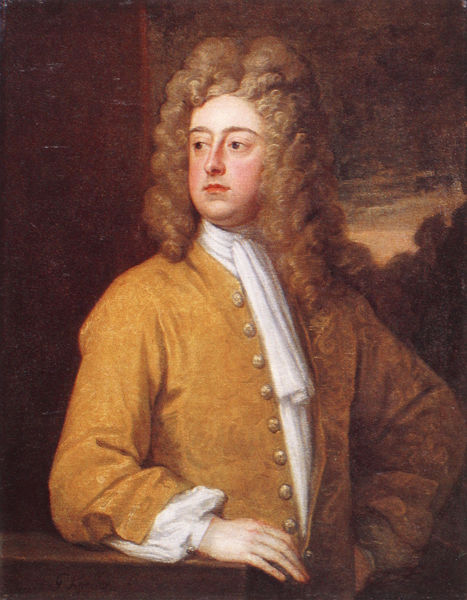
Titel: Francis Godolphin, 2nd Earl of Godolphin; aus der Serie: Portraits from the Kit-cat Club
Künstler: Sir Godfrey Kneller
Institution: London, National Portrait Gallery
Schlagwörter: hand, himmel, mann, weiß, bäume, gelb, landschaft, ocker, braun, frisur, orange, schal, tuch, blond, hemd, jacke, augen, barock, kragen, ärmel, herr, porträt, haare, lippen, locken, rokoko, perücke, halstuch, knöpfe, fett, stolz, lockig, adeliger, schmollmund, adliger, gelockt, gelg, übergewicht, übergewichtig